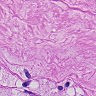
Metastatic tissue present: yes